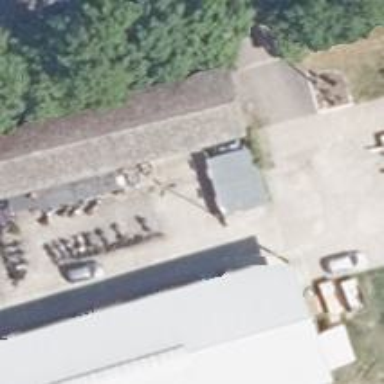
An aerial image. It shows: Motorcycle repair shop.